Question: I can't seem to find this in the HTML5 spec, but is it now necessary to have all text inside the '<body>' to be wrapped in some other element? (ie. '<span>' '<div>', etc)

I'm using Visual Studio's HTML5 parser so I'm trying to figure out if it's parsing bug or a legit spec change.
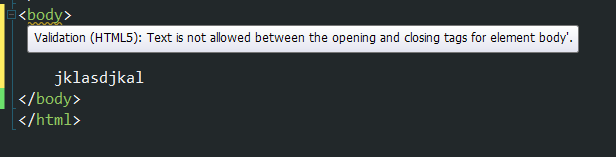
Answer: It is valid. The HTML5 spec for the <URL>", and "text":
> Text, in the context of content models, means text nodes.
And a text node is just what you have.
The <URL> agrees, and passes your example as valid HTML5.